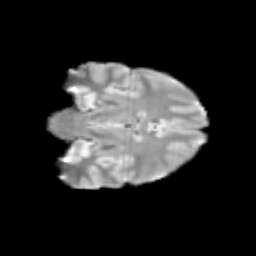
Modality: T2w
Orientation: coronal
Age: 12
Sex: female
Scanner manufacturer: siemens
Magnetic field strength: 3 T
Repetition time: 3.8 s
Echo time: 0.07 s